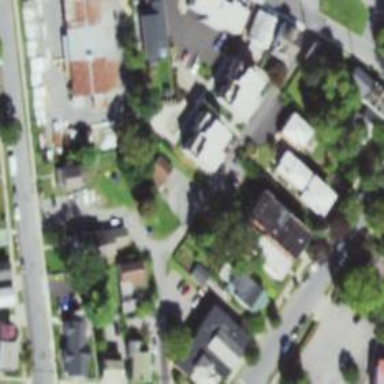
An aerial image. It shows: Alley classified as service road.